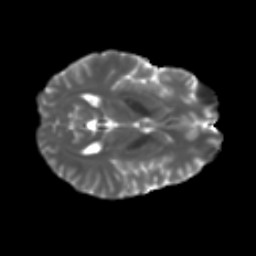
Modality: T2w
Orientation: axial
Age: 22
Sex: female
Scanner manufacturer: ge
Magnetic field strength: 3 T
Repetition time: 7.8 s
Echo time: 0.0606 s